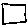
Label: square